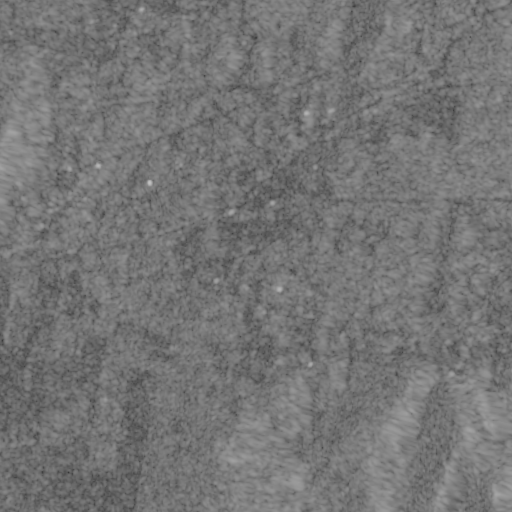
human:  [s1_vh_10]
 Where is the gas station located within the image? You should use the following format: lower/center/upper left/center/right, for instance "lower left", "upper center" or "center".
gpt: The gas station is located in the center of the image.
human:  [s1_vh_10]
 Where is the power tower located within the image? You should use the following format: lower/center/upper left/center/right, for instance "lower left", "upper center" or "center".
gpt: The power tower is located in the upper of the image.
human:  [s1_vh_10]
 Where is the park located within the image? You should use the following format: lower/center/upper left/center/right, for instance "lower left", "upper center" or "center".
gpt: There is no park in the image.

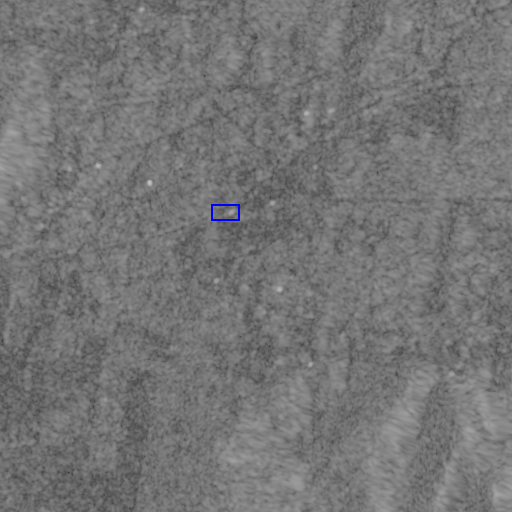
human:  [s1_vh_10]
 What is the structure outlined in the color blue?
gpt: The structure outlined in blue is a gas station.
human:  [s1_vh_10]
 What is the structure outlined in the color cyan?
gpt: There is no cyan outline.